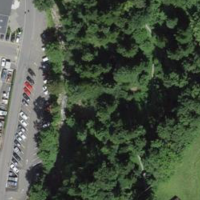
EUNIS habitat code: 44
Species observed at this site:
Fraxinus excelsior